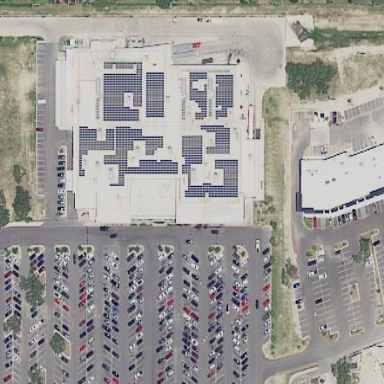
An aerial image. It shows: Supermarket building.